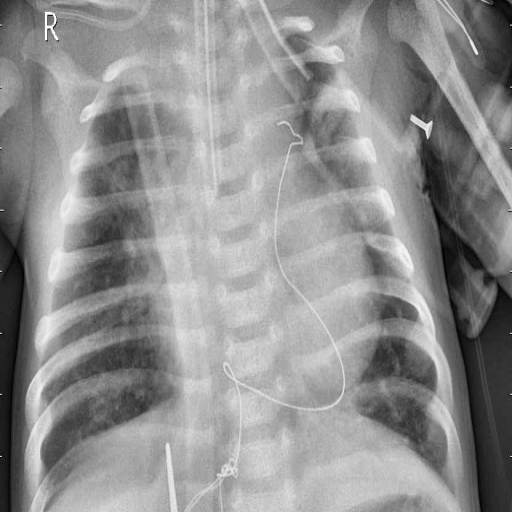
Finding: PNEUMONIA